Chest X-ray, AP view. Patient: 28 years old, sex M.
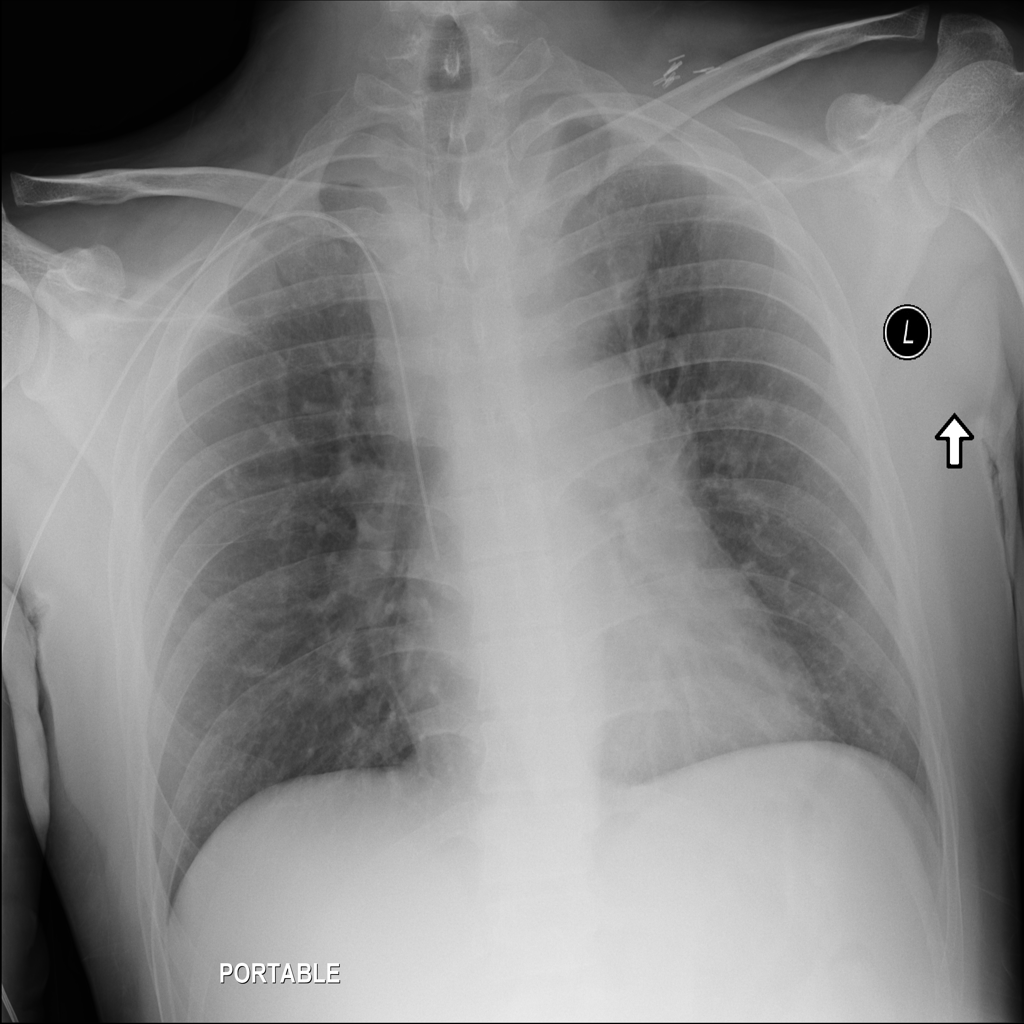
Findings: No Finding